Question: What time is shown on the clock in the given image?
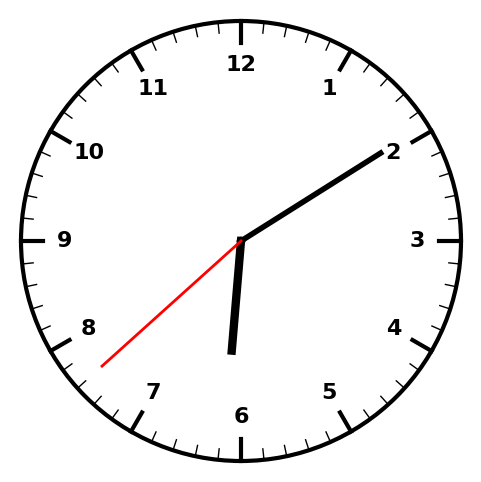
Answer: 06:09:38